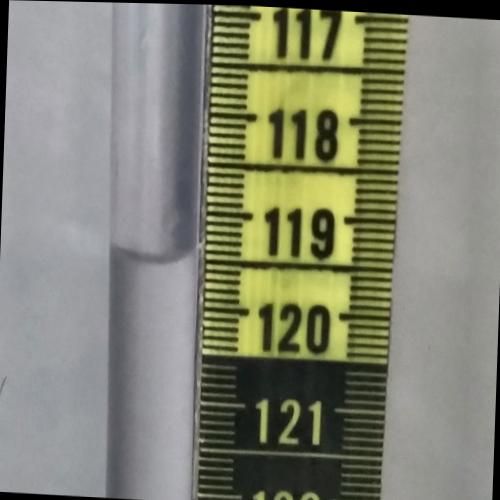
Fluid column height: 119.5 cm